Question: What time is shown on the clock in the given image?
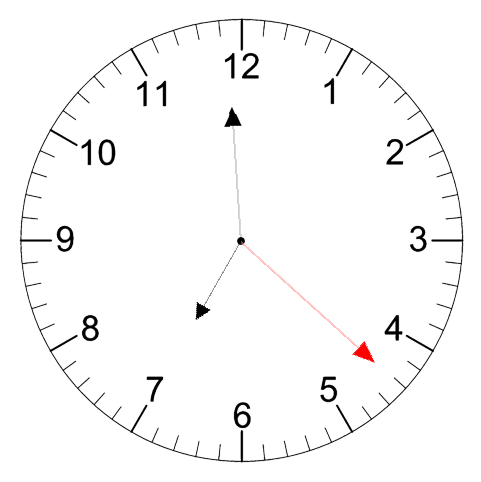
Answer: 06:59:22